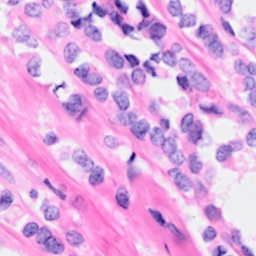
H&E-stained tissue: Breast